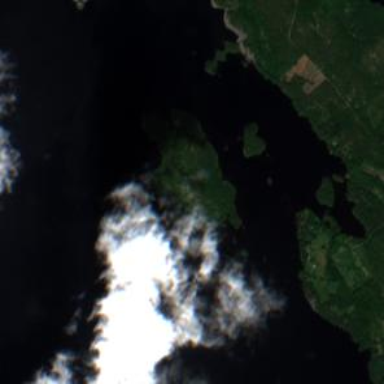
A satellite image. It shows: Islet.